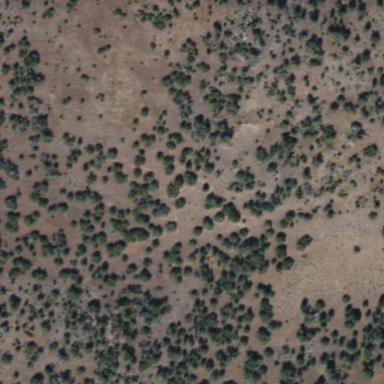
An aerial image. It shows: Area covered in scrub vegetation.